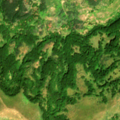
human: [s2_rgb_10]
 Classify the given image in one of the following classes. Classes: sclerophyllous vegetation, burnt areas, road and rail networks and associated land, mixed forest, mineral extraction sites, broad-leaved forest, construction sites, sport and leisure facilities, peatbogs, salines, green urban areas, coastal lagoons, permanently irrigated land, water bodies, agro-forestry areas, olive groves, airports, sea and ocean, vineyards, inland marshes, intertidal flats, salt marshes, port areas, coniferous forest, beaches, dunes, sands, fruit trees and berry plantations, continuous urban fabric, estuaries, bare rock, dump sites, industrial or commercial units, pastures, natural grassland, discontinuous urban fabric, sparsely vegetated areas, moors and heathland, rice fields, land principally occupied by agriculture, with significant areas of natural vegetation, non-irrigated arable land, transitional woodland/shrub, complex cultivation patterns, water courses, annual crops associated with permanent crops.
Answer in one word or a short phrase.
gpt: land principally occupied by agriculture, with significant areas of natural vegetation, broad-leaved forest, natural grassland, transitional woodland/shrub